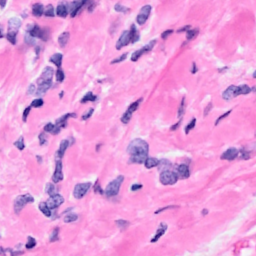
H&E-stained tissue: Breast